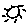
Label: sun